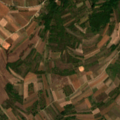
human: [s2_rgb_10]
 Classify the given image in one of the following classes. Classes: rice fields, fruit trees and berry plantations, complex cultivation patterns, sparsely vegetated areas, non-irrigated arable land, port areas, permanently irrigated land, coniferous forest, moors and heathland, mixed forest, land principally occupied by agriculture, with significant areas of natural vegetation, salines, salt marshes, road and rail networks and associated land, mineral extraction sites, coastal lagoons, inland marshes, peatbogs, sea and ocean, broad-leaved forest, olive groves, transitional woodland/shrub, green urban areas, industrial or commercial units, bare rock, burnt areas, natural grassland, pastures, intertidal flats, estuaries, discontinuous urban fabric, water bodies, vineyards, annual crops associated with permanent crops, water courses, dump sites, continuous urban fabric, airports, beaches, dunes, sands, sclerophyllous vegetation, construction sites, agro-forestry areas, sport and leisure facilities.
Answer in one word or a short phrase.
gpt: non-irrigated arable land, complex cultivation patterns, land principally occupied by agriculture, with significant areas of natural vegetation